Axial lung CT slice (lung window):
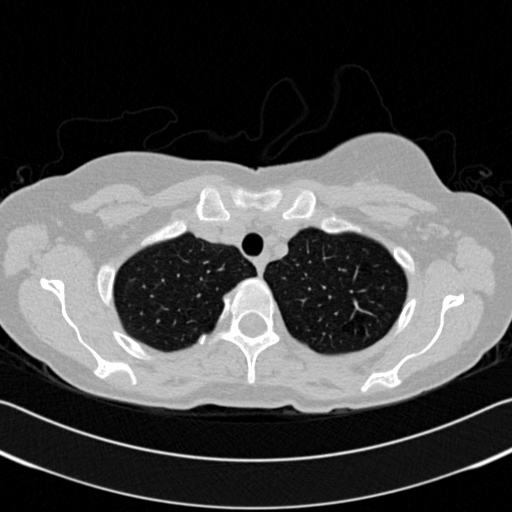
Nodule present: no